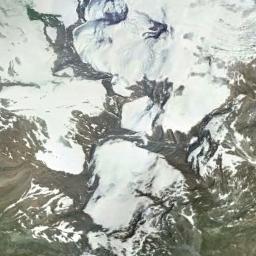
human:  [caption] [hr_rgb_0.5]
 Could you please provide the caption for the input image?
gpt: The snowberg is covered with snow .

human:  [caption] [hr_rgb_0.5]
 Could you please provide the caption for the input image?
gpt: White, Brown, And green transitions from the peaks to the bottom of the peaks in the Snow Mountain Range .

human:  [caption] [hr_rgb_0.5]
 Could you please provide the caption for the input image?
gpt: The snowberg is partly covered with snow and ice and the color of the mountain is brown .

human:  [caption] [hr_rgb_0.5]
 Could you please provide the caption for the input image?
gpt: The snow berg is consist of bare land and white snow .

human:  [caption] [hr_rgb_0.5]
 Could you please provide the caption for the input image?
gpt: There are much snow and some bare land on the snowberg .